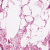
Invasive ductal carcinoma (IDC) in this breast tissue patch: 0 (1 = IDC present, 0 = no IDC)